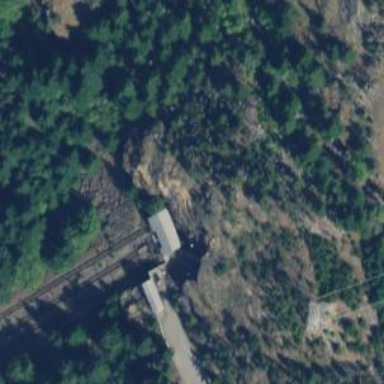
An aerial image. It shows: Three disused railway tracks.